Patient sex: M
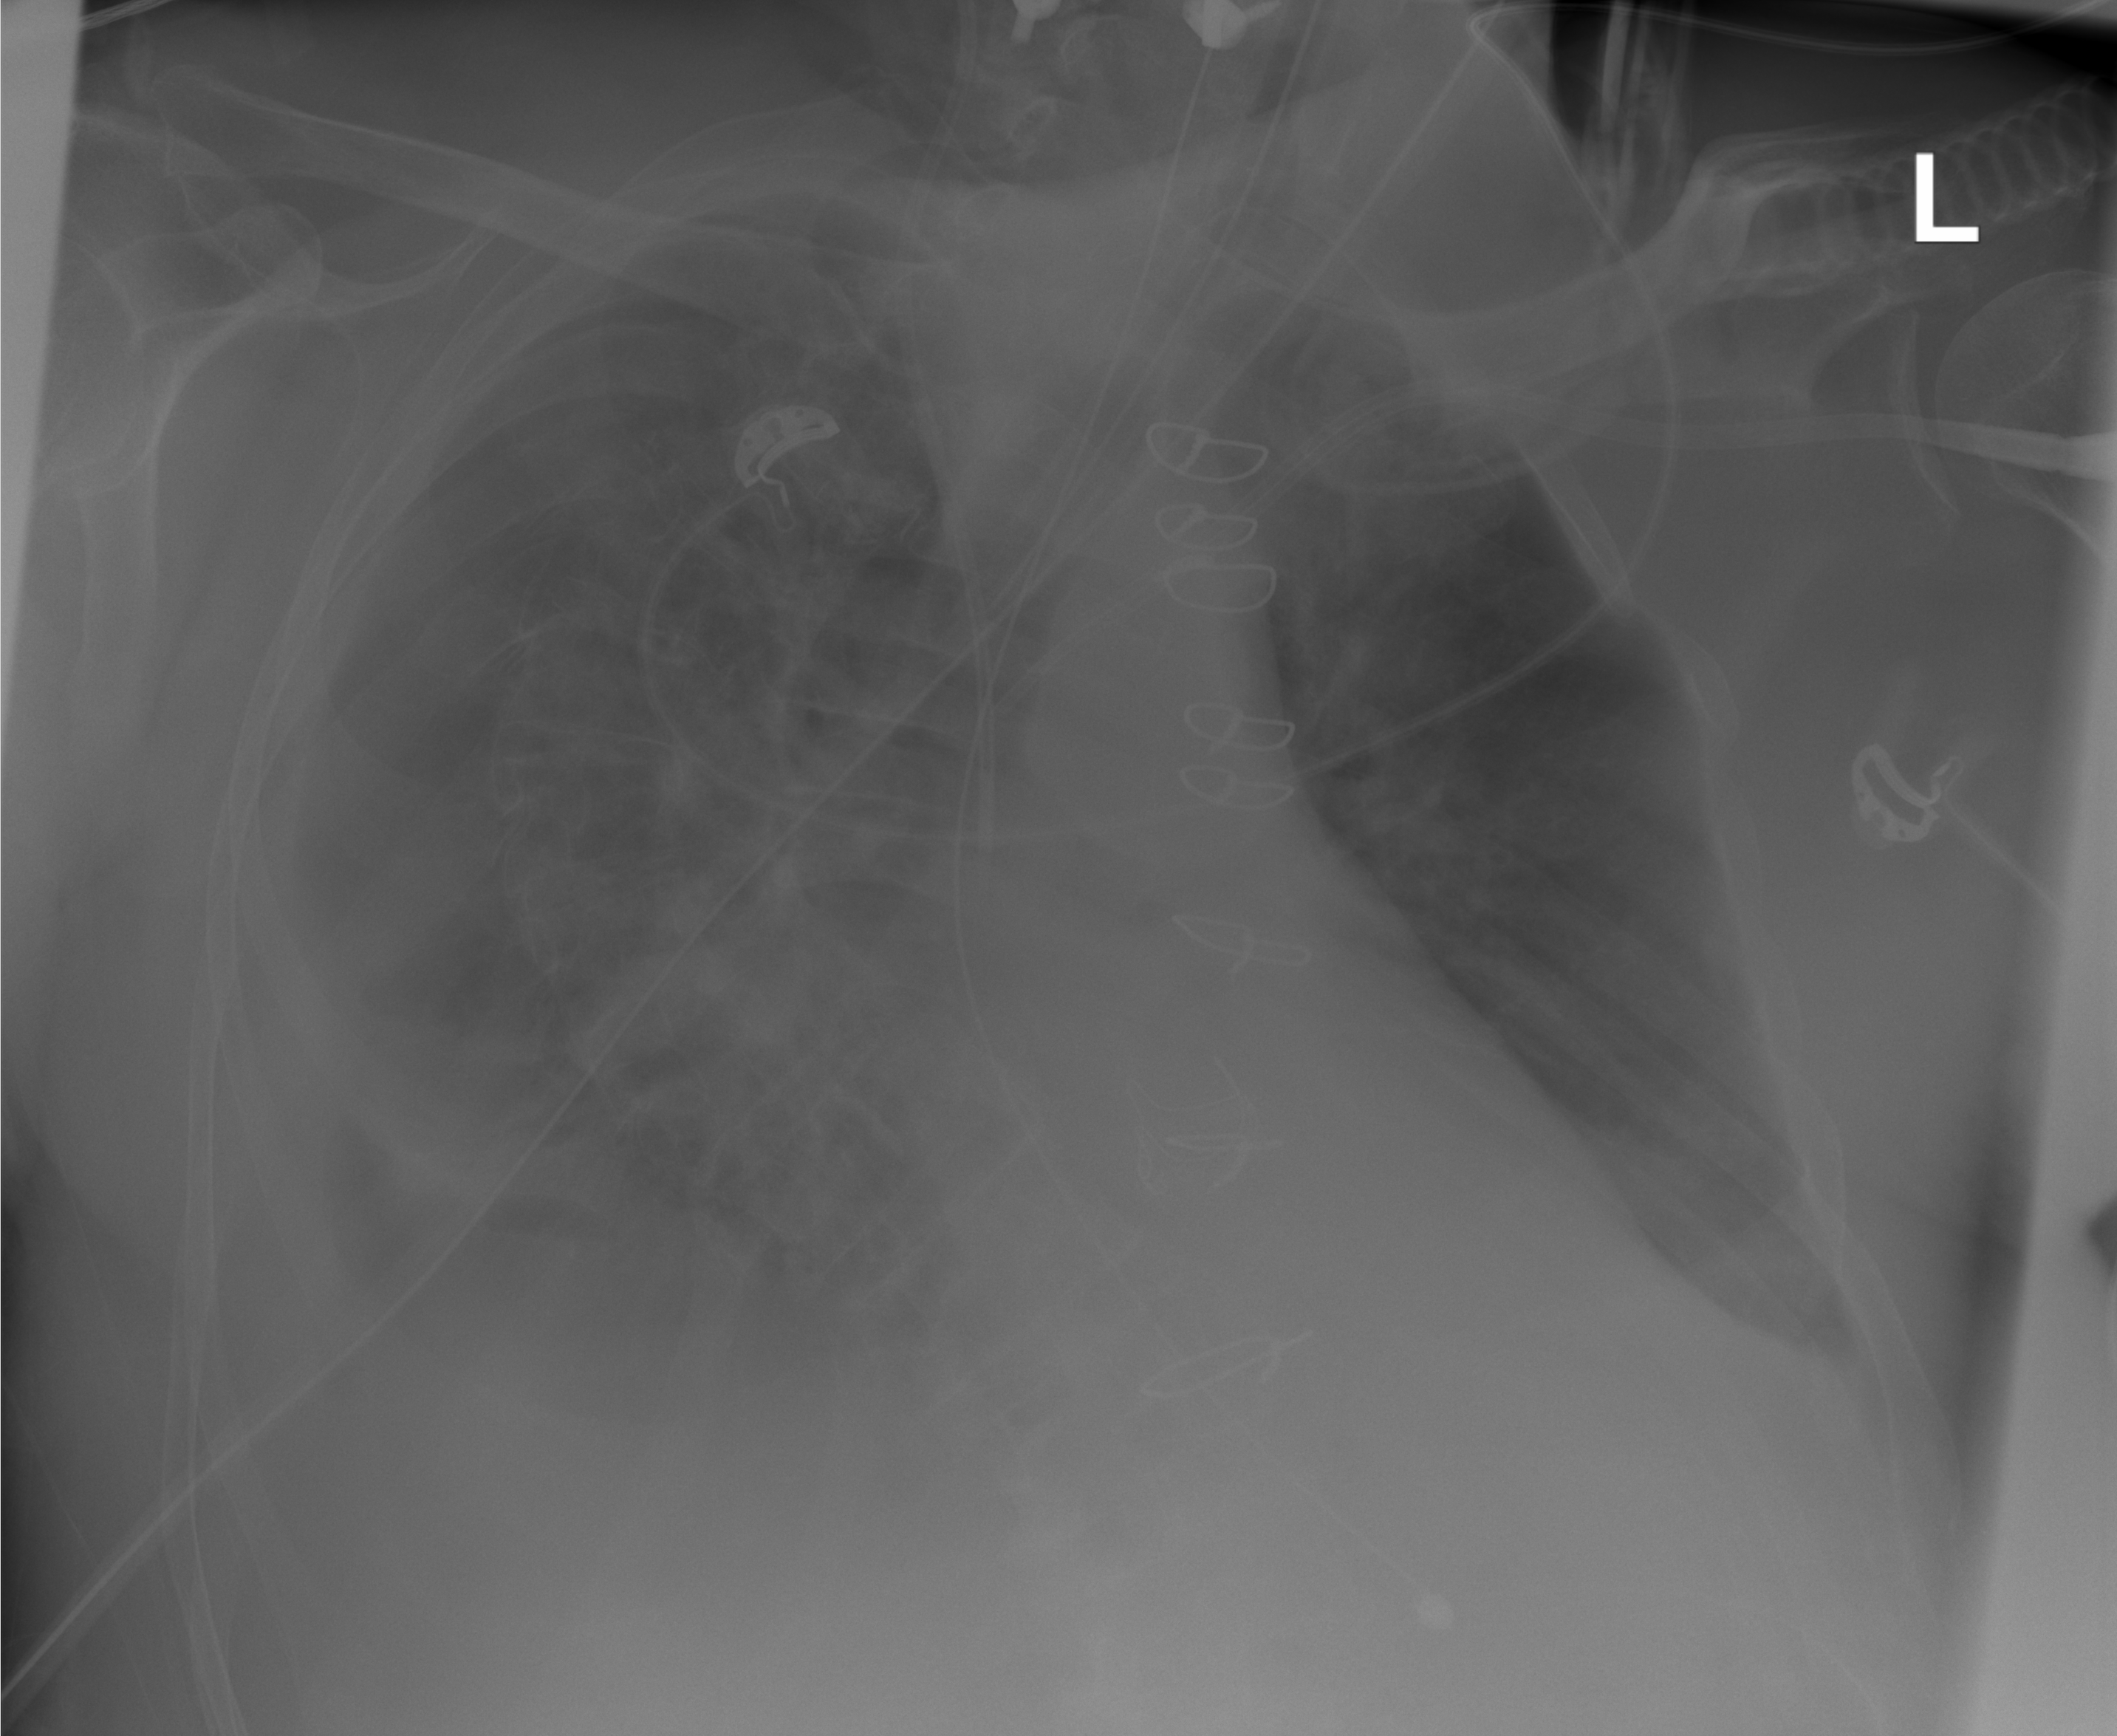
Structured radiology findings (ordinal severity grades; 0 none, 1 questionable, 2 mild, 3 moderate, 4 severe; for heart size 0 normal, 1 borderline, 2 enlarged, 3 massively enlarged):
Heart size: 0
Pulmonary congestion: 0
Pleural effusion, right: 3
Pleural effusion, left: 2
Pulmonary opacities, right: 1
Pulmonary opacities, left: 1
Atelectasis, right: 2
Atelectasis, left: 2